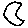
Label: moon